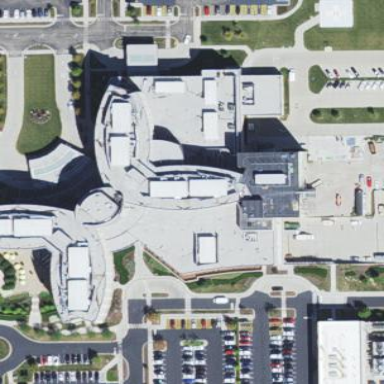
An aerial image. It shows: Hospital building.